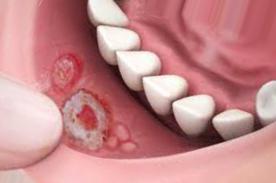
Condition: Mouth Ulcer